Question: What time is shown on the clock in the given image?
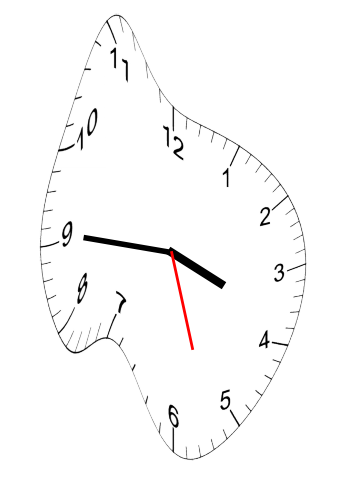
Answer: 03:45:27